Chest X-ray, PA view. Patient: 54 years old, sex M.
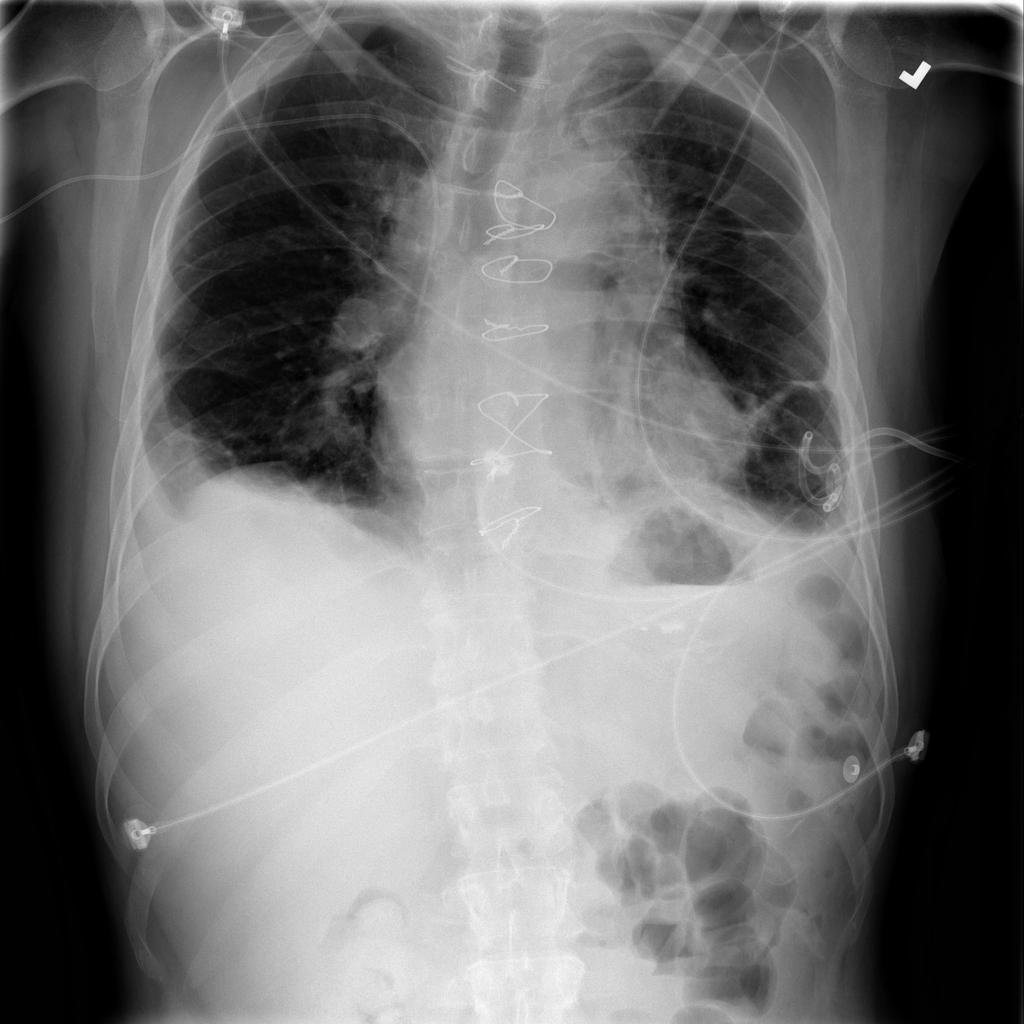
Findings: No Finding